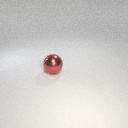
large red metal sphere